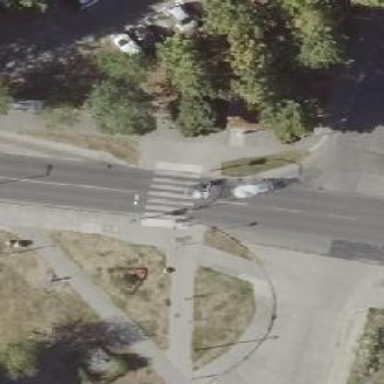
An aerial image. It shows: Marked footway crossing with zebra markings.